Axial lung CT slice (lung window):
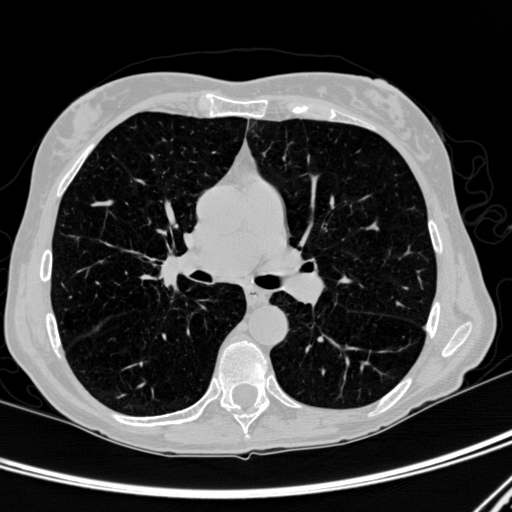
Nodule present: no